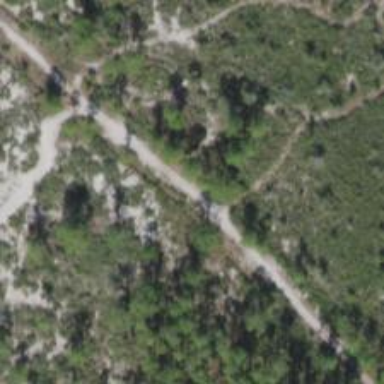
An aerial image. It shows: Track road.